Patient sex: M
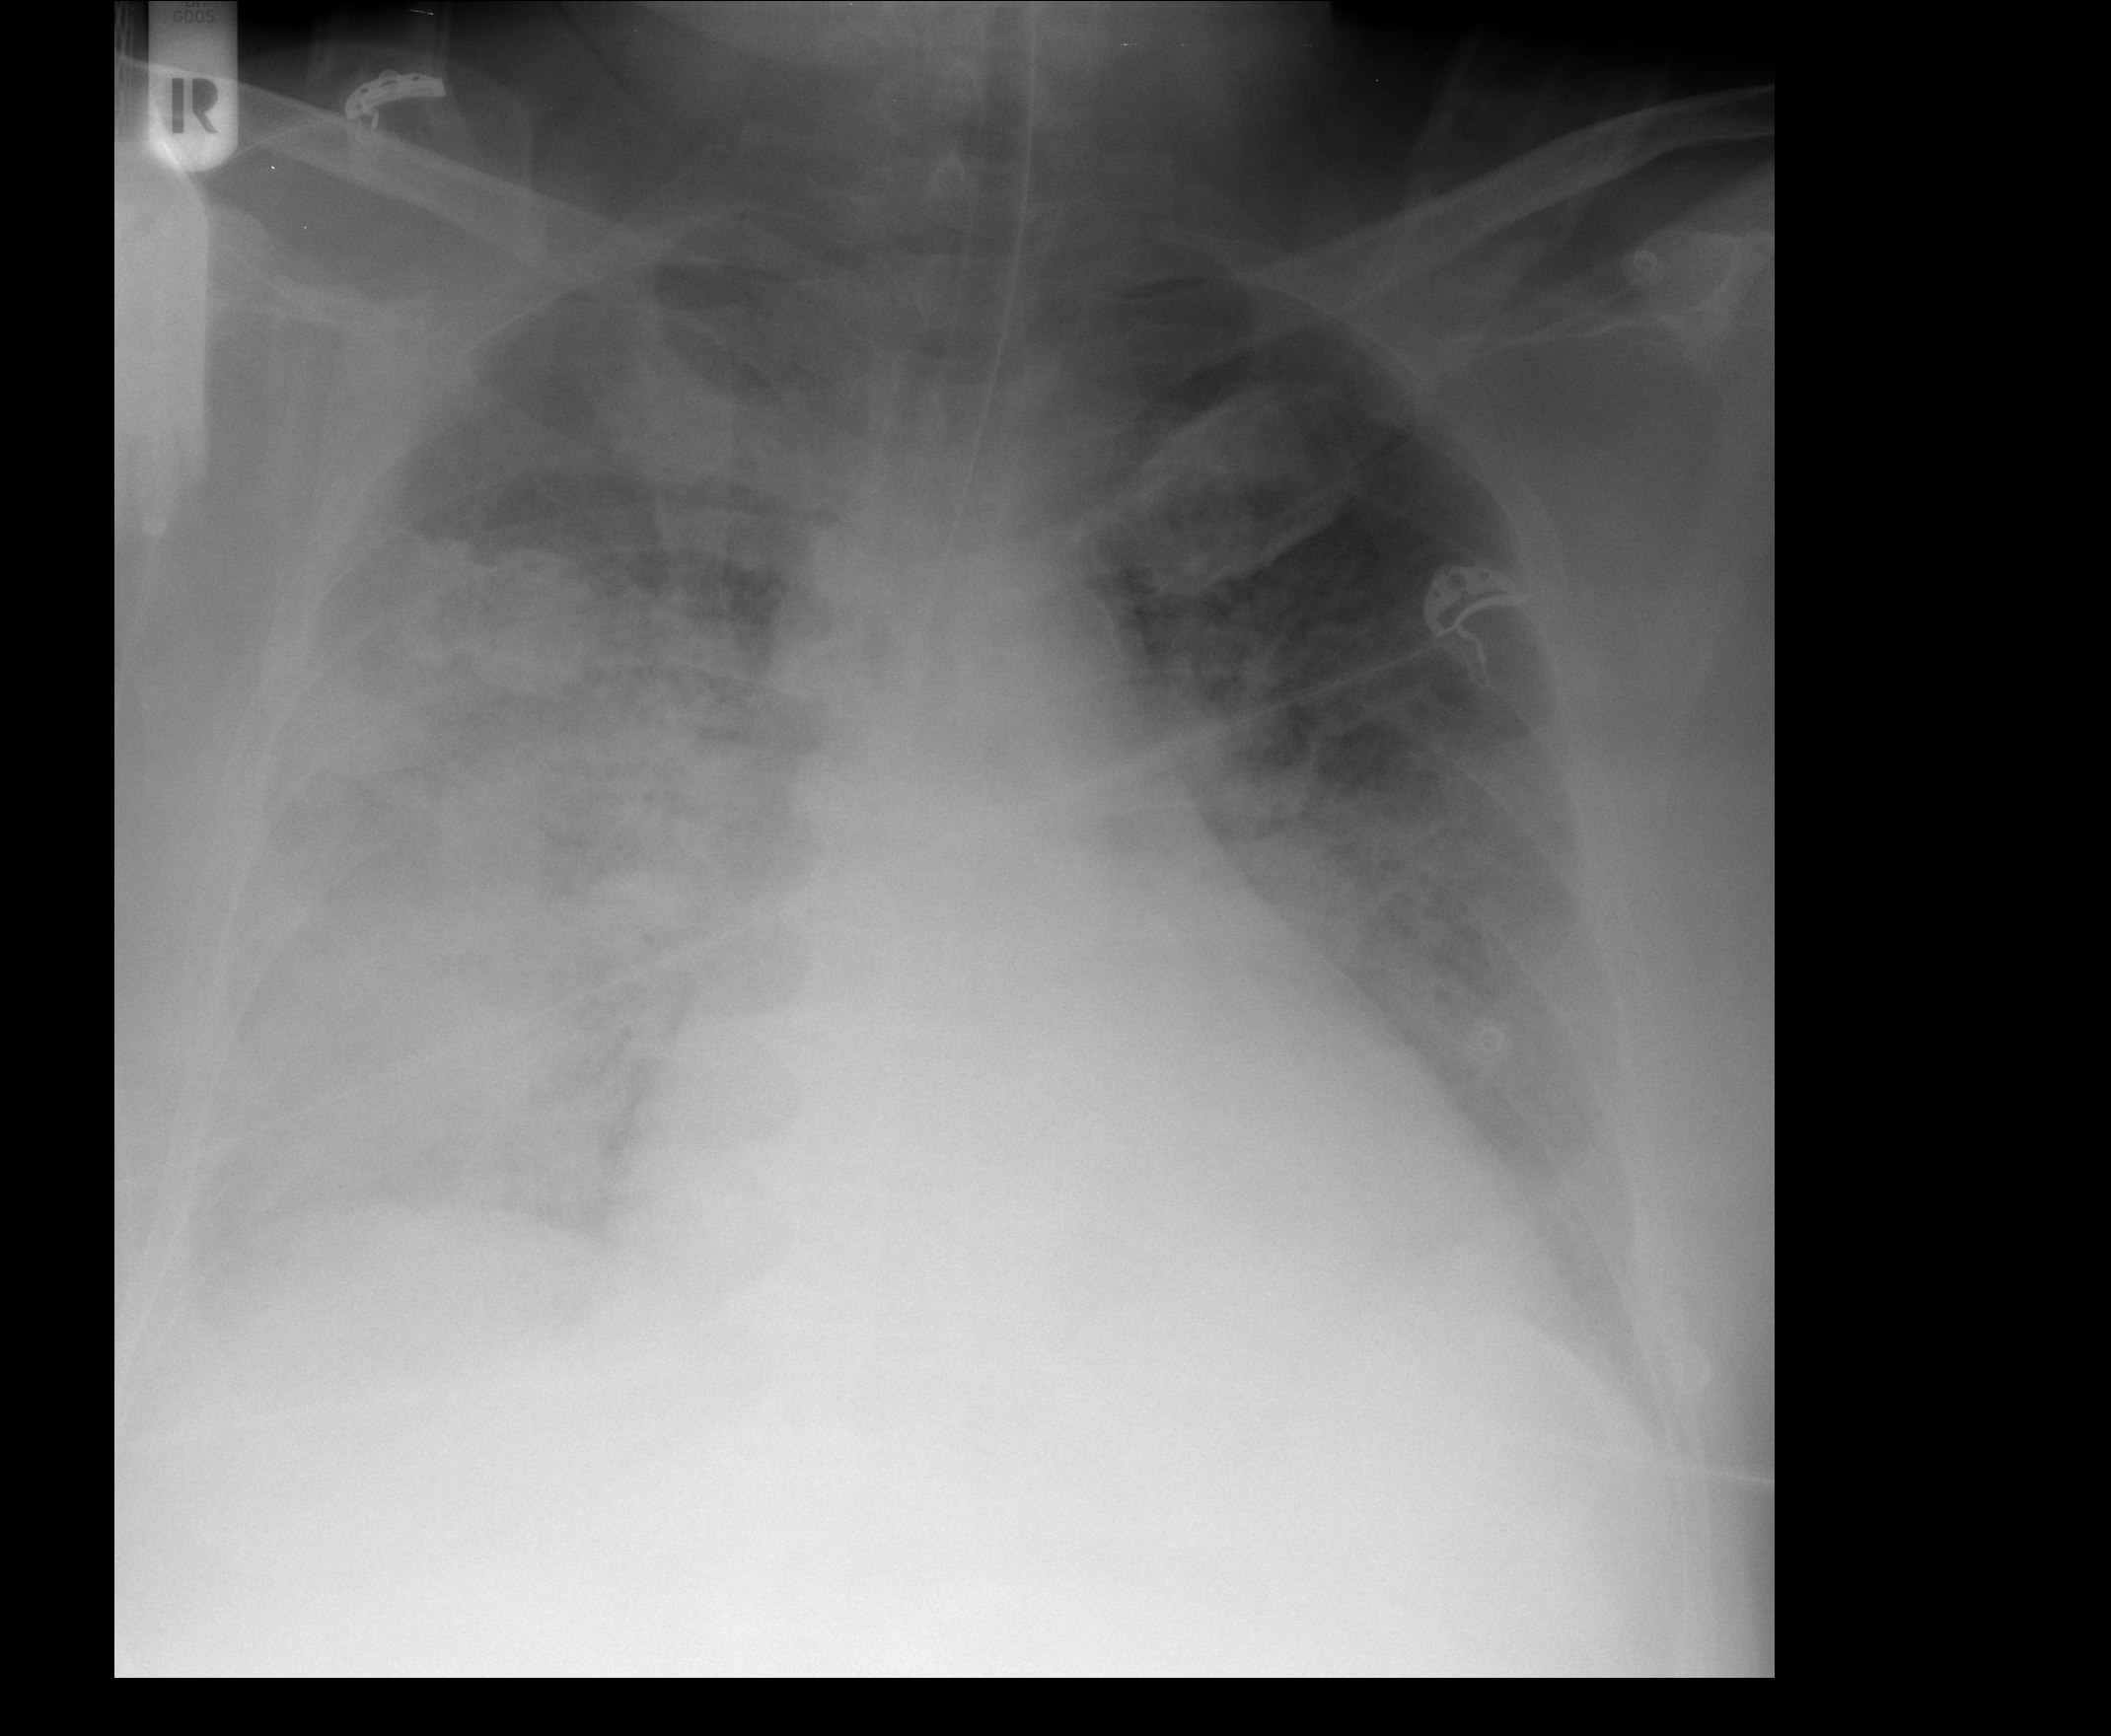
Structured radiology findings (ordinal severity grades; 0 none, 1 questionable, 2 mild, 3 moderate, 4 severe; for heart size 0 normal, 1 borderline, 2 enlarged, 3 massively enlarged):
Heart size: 2
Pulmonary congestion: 0
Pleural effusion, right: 1
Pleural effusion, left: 2
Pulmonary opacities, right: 3
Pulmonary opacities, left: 0
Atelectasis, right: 0
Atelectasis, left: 0